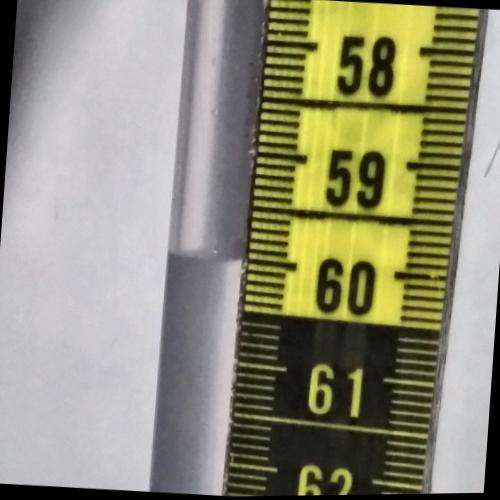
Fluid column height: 60.0 cm